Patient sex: F
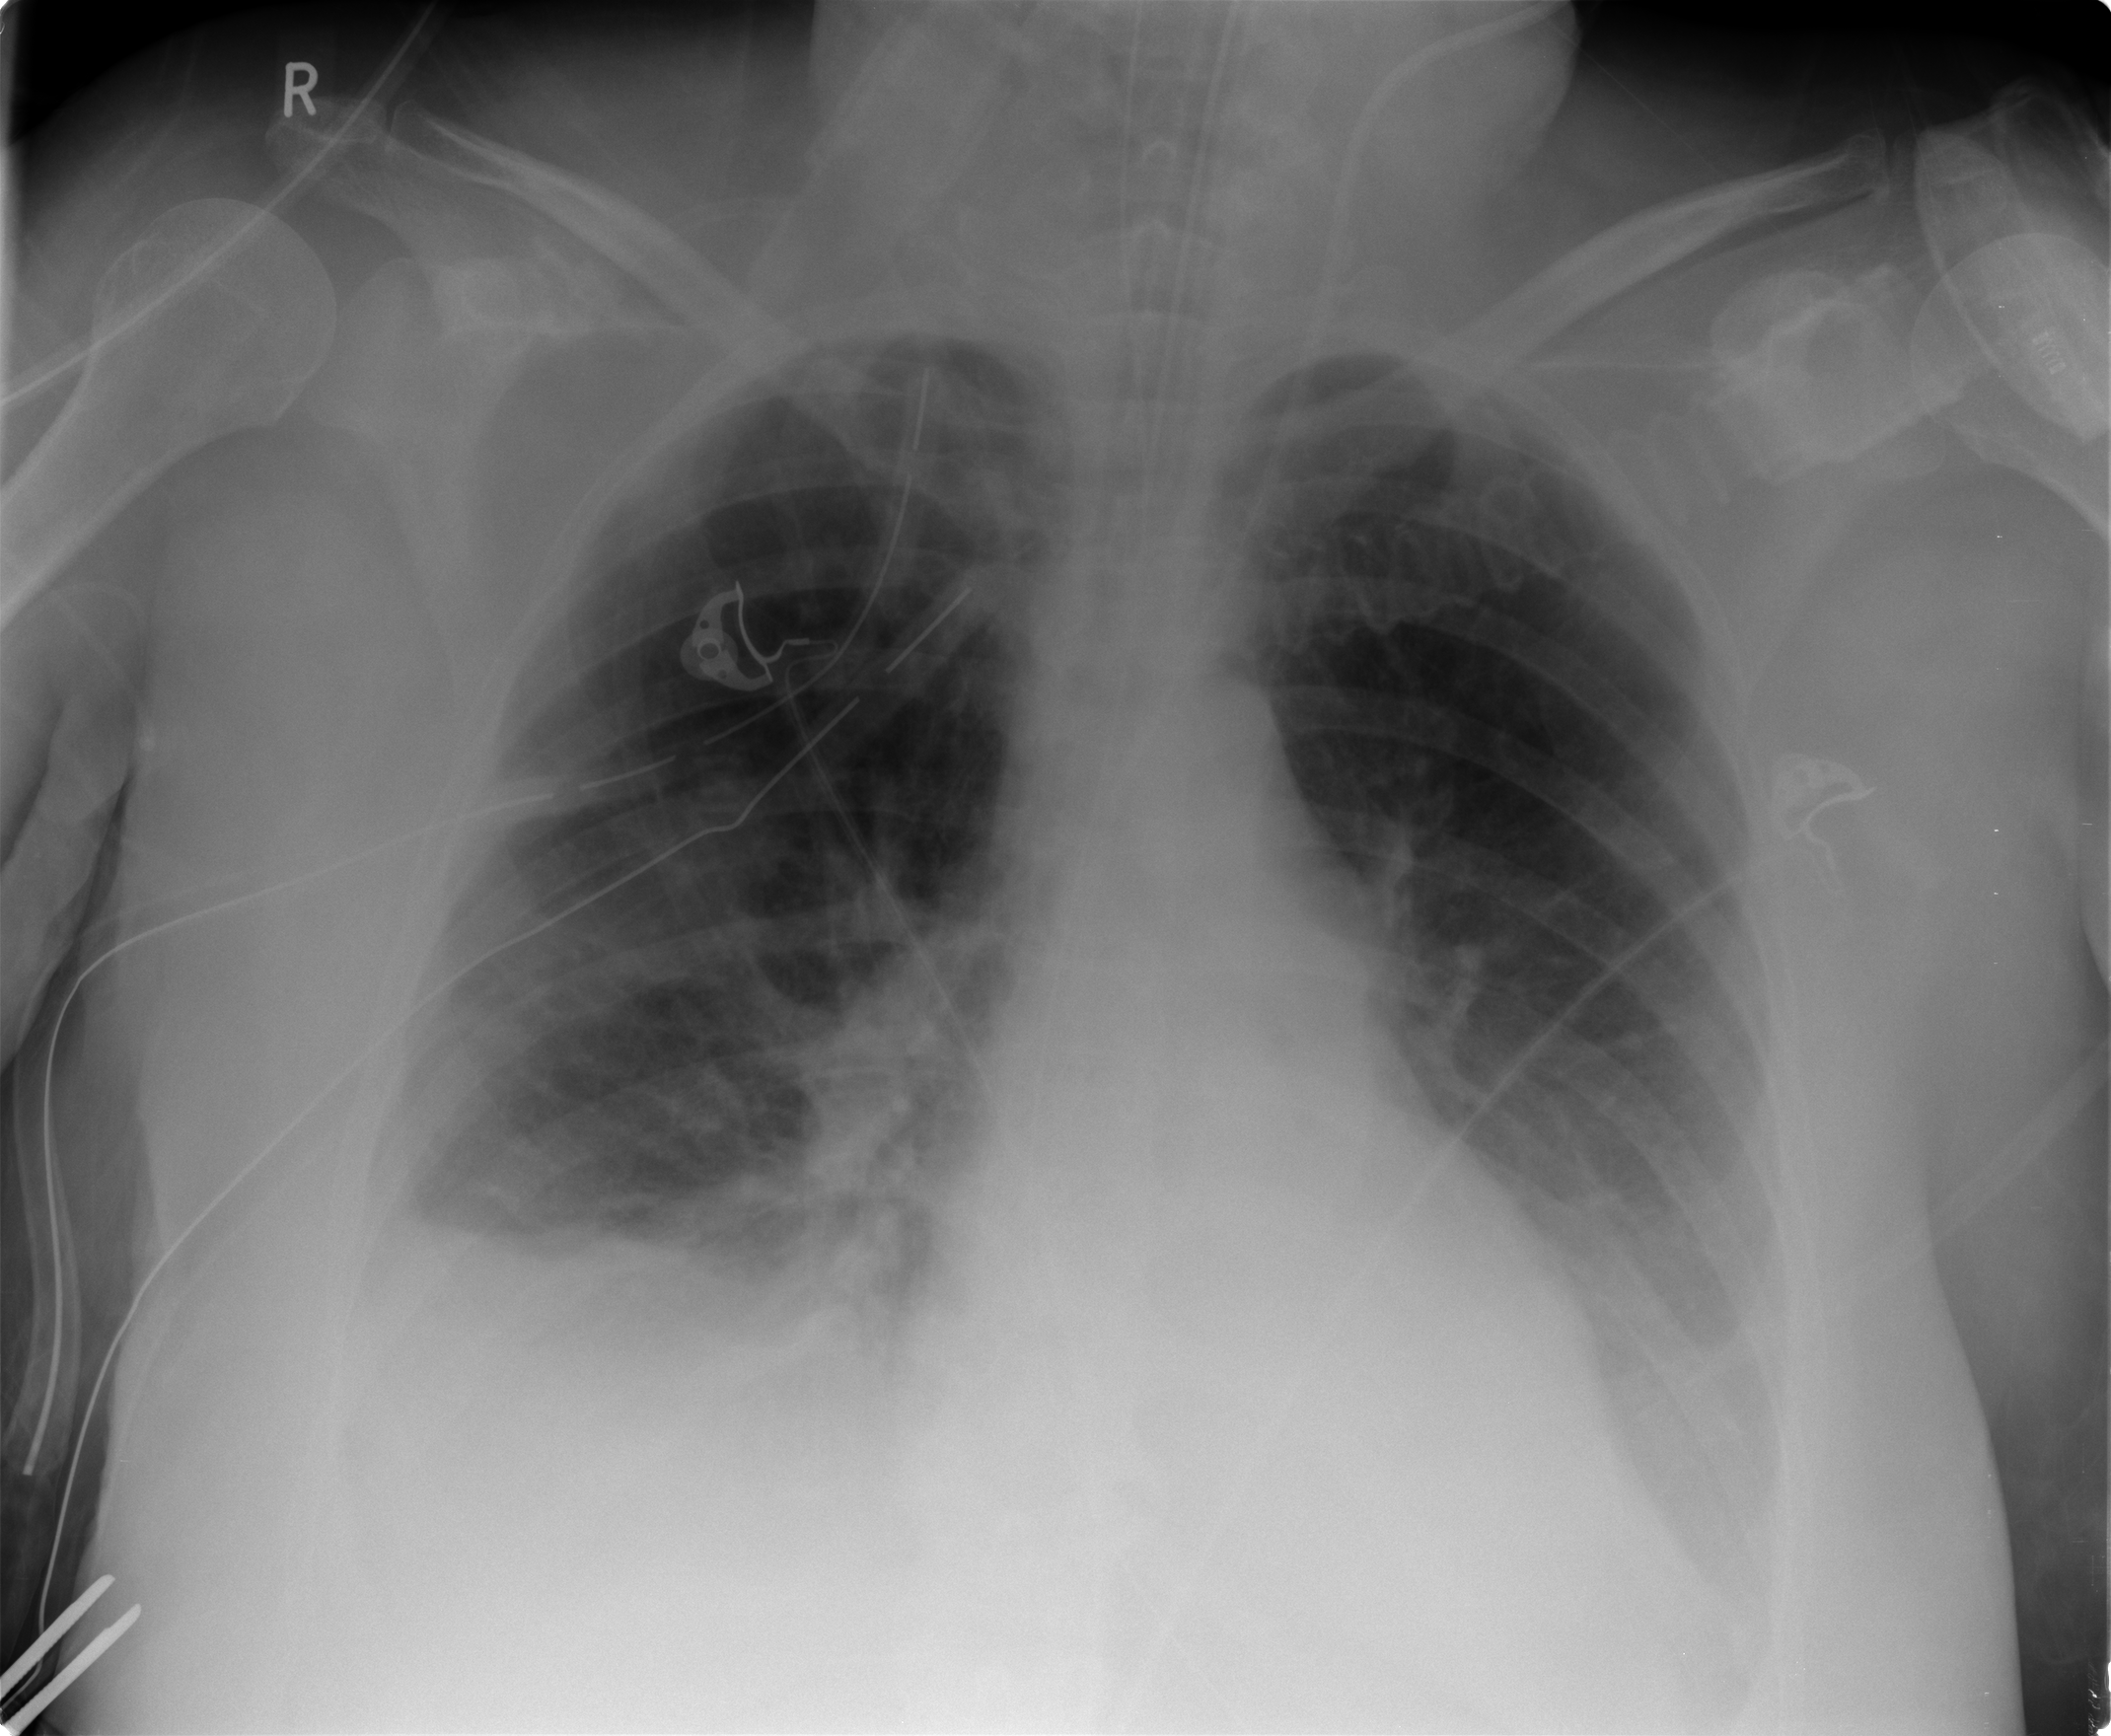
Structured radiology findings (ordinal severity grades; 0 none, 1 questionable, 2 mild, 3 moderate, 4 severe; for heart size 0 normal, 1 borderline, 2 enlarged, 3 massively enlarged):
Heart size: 0
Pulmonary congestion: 2
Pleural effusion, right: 1
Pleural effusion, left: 3
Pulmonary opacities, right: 2
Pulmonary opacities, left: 2
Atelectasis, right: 2
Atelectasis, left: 2